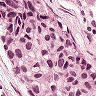
Metastatic tissue present: yes